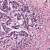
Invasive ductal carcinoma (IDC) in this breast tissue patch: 1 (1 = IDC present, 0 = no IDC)